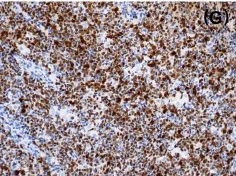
Morphologic and immunophenotypic evaluation of case1. , MUM1 Hx100.
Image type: pathology (immunostaining)